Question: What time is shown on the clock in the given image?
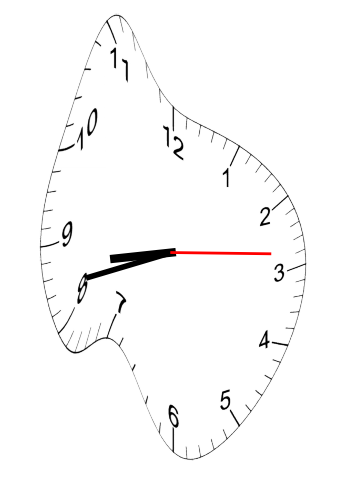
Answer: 08:42:14